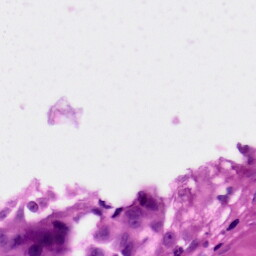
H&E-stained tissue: Skin